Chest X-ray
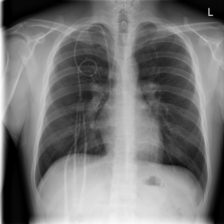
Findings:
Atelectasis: negative
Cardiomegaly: negative
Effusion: negative
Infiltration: negative
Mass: negative
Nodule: negative
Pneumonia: negative
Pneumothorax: negative
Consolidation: negative
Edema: negative
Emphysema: negative
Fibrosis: negative
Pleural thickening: negative
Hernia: negative